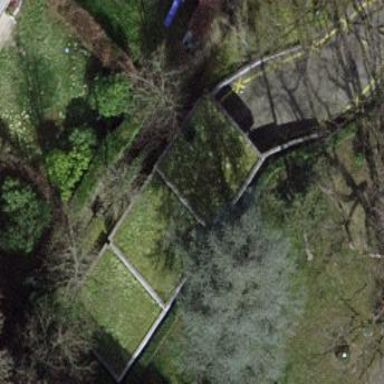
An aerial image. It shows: View of roof of building.